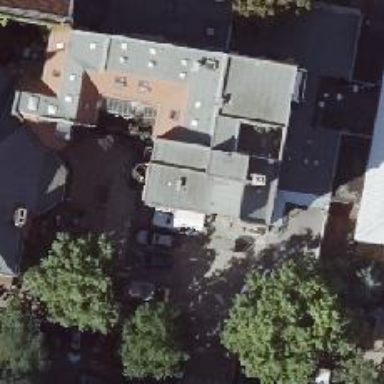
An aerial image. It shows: Theatre.